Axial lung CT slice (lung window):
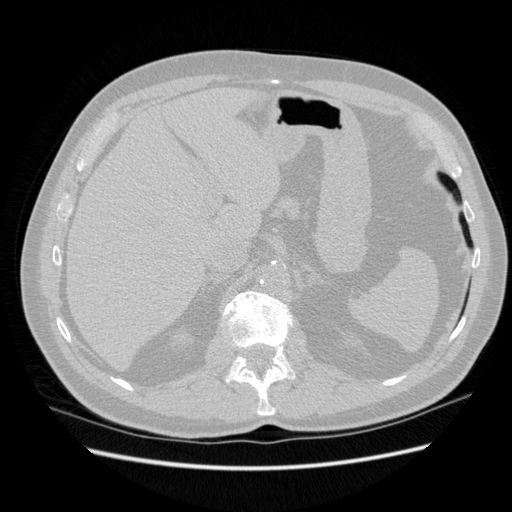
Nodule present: no